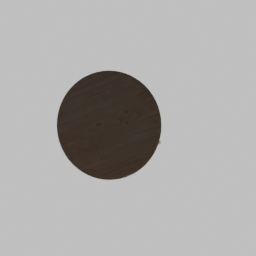
Label: furniture